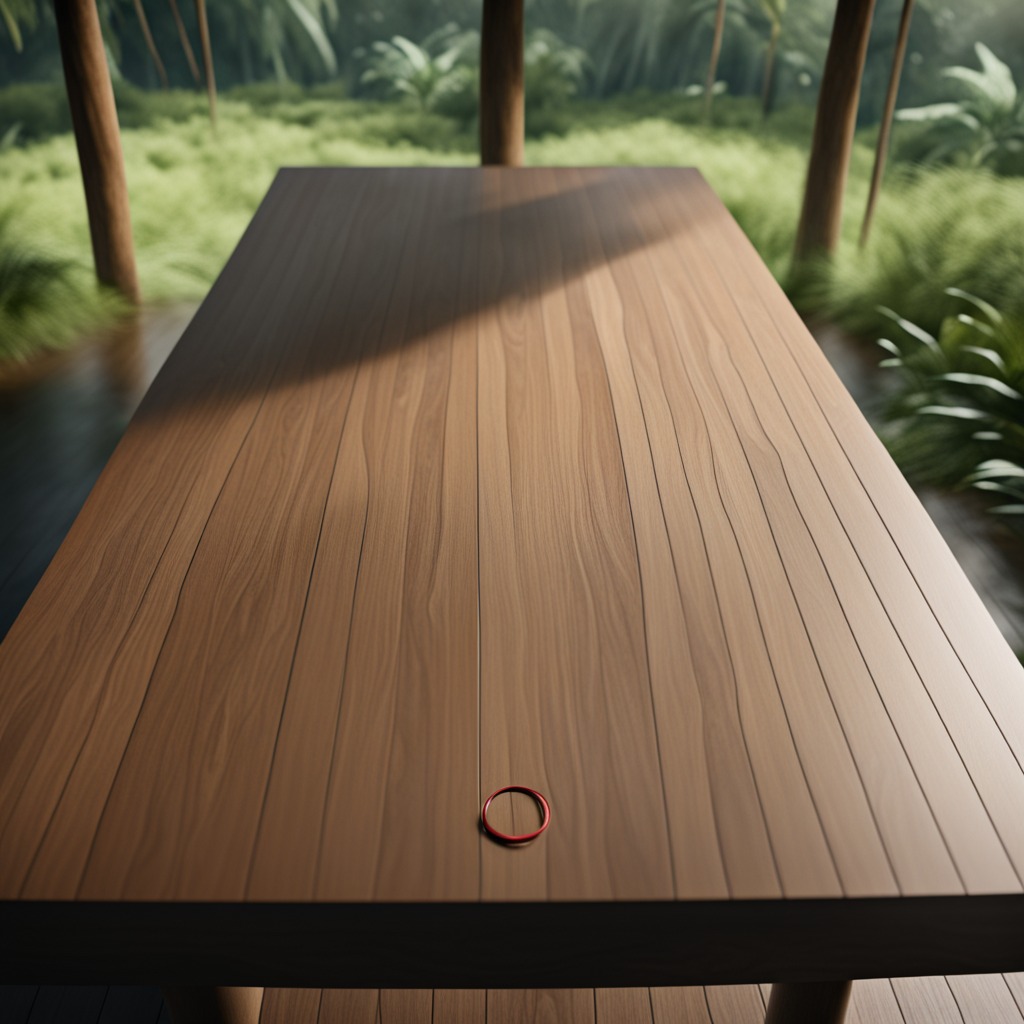
A rubber O-ring is lying on the wooden table.